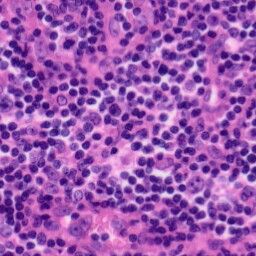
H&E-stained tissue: Tonsil